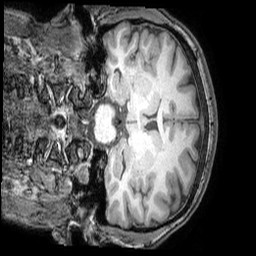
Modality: T1w
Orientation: coronal
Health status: healthy
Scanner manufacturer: philips
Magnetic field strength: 3 T
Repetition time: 0.007351 s
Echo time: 0.003269 s